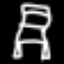
Label: chair